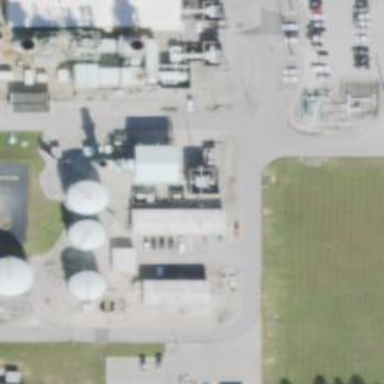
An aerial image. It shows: Gas turbine generator is in use.